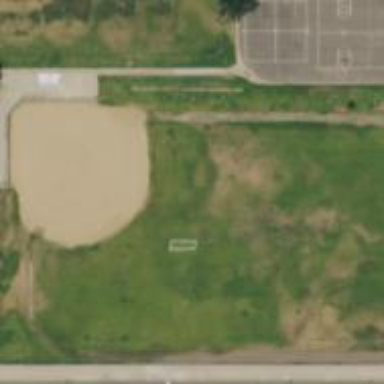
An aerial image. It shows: Dirt baseball pitch for leisure and sports.